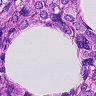
Metastatic tissue present: yes